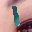
Label: 1